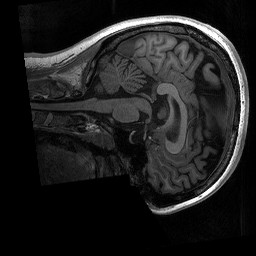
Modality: T1w
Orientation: sagittal
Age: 21
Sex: female
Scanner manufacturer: siemens
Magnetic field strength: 3 T
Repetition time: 2.3 s
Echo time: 0.00298 s